Question: i was playing around with go sync groups and i just tried what happens if i add more groups than i mark done . and i get the runtime error i posted below.

So the question here is if go is compiled into true machine code unlike java or c# how come my file even line info can be shown in runtime errors .If file info is kept in the binary i think it can be easily decompiled .
Am i doing something wrong do i need to add some kinda env variable for prod builds or its just like c# theres no true way to hide your code
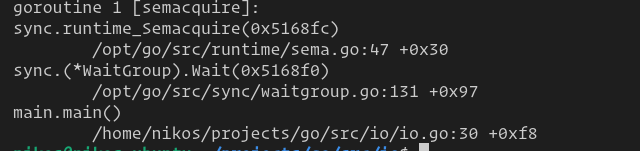
Answer: So for fun, I wrote a trivial Go program that just panic()s and tried farting around with objdump and objcopy to see where this information is. On Linux (perhaps others), Go sticks the relevant info in the ELF section .gopclntab. If you remove it, the reference to the actual program source disappears, but the runtime crashes. And there are references to a ton more runtime.* things in that section (presumably for linkage and introspection). I'm thinking it's unlikely that you can realistically run a Go program with this information totally gone.
You can remove the DWARF info for some security as mentioned <URL>.
I'm not one of the Go designers, but I'm guessing going much farther is impractical due to things like introspection (something which e.g. C can't do). Compressors like upx will obfuscate the file at rest slightly (and seem to work OK with compiled Go--maybe a caveat or two in there), but it's trivial to undo if you know it's there (to the point that any security type would take away my developer's licence for my having even mentioned it).
The reality is that the best you can realistically do is speedbump people who are really interested in messing with your code. Obfuscating sources, if you're really that motivated to do it, would be your best bet (though ultimately still futile with sufficiently determined attackers).